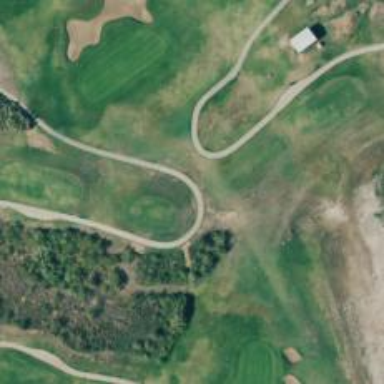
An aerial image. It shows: Service road designated as golf cart path.